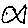
Label: fish